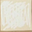
Piece: xx